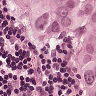
Metastatic tissue present: yes